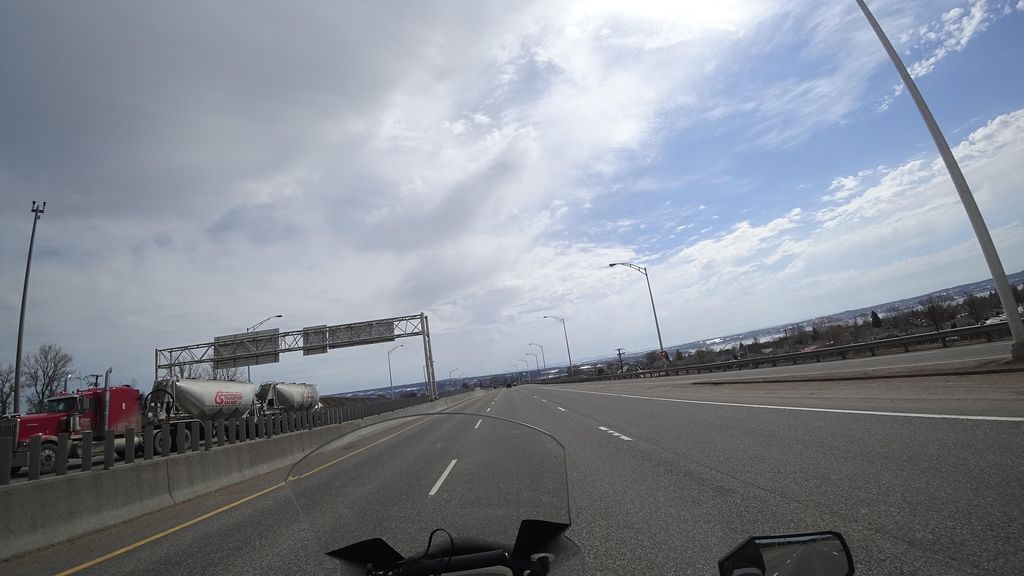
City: quebec_city